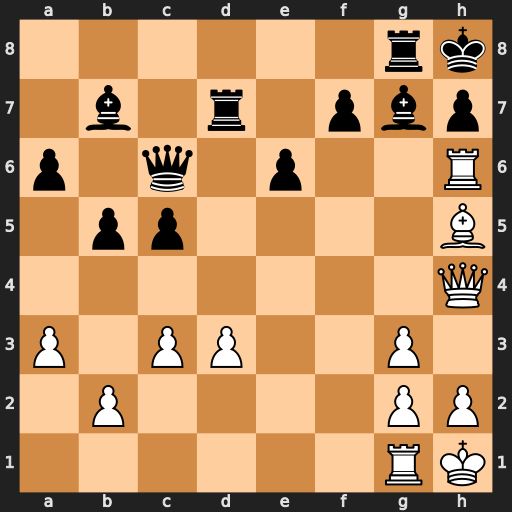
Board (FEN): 6rk/1b1r1pbp/p1q1p2R/1pp4B/7Q/P1PP2P1/1P4PP/6RK
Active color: w
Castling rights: -
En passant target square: -
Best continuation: Bf3 Bxh6 Bxc6 Bxc6 Qxh6